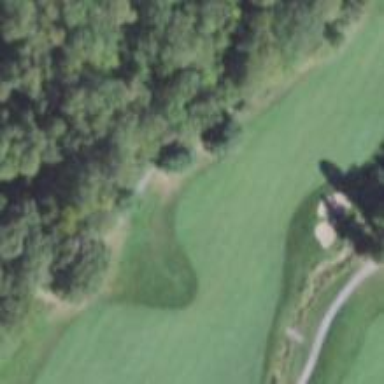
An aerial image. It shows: Golf hole.